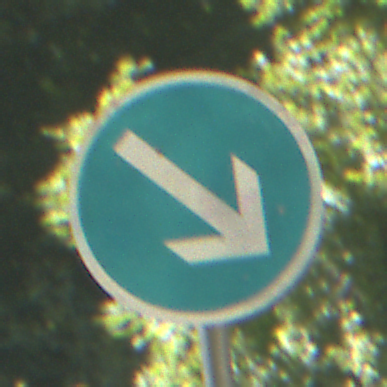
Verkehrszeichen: VorgeschriebeneVorbeifahrtRechts
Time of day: Midday
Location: Outdoor (RoadRail)
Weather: Clear
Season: NotSpecified
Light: Natural